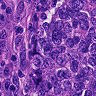
Metastatic tissue present: yes